Interaction volume radius: 5 \u00c5
Interaction volume height: 20 \u00c5
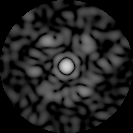
Disorder parameter: 0.7248